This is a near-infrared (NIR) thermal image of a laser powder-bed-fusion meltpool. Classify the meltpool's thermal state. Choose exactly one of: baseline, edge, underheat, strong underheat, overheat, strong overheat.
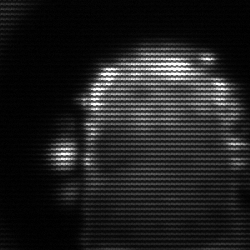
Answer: baseline